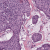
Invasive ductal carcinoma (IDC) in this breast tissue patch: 1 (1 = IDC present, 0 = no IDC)